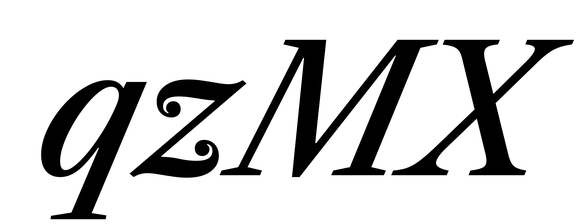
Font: LibreCaslonText-Italic_Medium_Italic